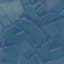
Land use / land cover: Pasture